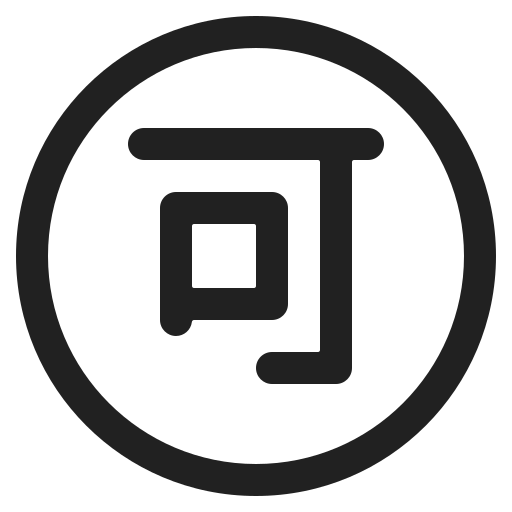
japanese acceptable button high contrast